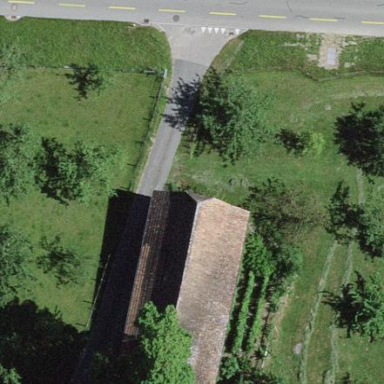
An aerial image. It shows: Barn.